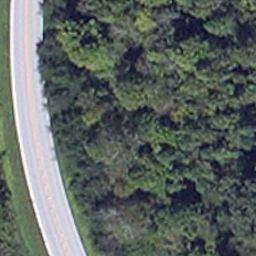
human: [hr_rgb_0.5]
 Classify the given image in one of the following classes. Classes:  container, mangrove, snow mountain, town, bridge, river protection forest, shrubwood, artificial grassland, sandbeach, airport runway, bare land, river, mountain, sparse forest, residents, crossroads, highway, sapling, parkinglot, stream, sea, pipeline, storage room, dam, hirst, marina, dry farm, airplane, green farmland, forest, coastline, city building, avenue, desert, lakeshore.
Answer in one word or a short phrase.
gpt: avenue